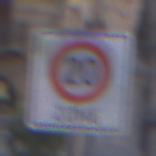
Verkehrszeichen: BeginnZone20
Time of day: SunriseSunset
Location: Outdoor (Urban)
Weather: PartlyCloudy
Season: NotSpecified
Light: Natural